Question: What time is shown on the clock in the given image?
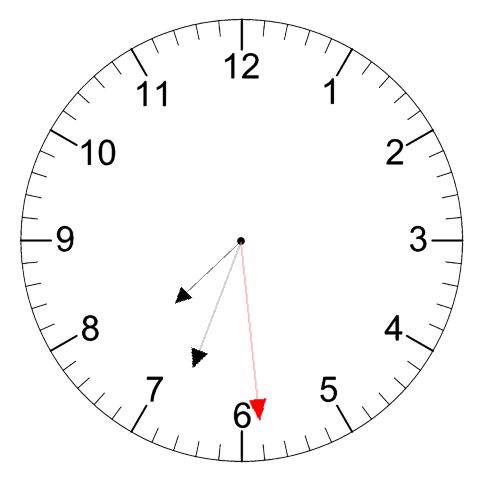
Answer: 07:33:29